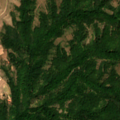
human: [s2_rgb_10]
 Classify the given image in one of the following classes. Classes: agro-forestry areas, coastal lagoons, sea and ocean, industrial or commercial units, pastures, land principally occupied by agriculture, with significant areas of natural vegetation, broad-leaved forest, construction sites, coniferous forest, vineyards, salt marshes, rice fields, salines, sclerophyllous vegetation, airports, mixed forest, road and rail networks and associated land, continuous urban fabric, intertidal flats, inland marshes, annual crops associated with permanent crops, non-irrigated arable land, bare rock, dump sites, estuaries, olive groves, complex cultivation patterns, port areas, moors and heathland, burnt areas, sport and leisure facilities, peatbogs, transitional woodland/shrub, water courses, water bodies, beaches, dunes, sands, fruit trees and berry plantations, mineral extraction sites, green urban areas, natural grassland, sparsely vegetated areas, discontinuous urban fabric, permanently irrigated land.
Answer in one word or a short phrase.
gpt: complex cultivation patterns, broad-leaved forest